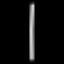
Label: line